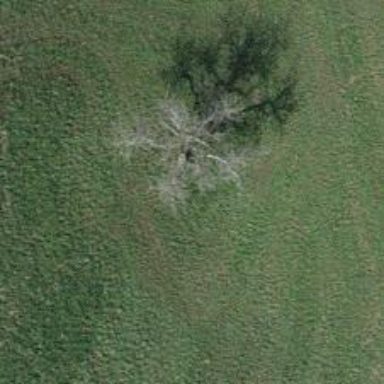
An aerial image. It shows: Beautiful tree in nature.